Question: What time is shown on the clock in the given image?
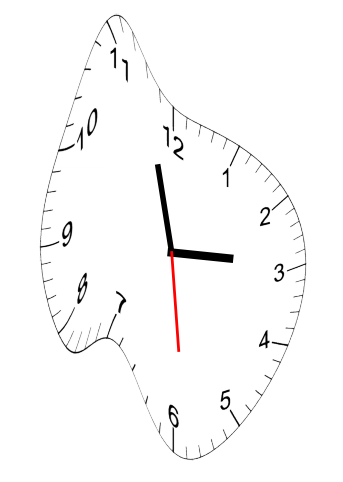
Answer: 02:57:29